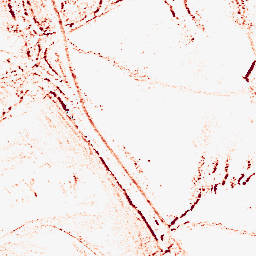
Category: morphological
Decomposition family: morphological_rect
Decomposition parameters: operation: opening
width: 5
height: 3
Upsampling method: edge_directed
Upsampling parameters: scale: 4
Upsampling scale: 4